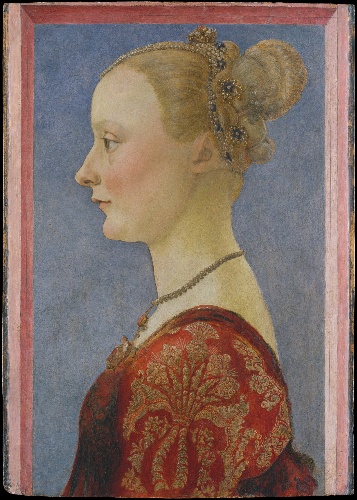
Title: Portrait of a Woman
Artist: Piero del Pollaiuolo (Piero di Jacopo Benci)
Artist bio: Italian, Florence 1441/42–1485/96 Rome
Date: ca. 1480
Object type: Painting
Classification: Paintings
Medium: Tempera on wood
Dimensions: 19 1/4 x 13 7/8 in. (48.9 x 35.2 cm)
Department: European Paintings
Credit line: Bequest of Edward S. Harkness, 1940
Accession year: 1950
Repository: Metropolitan Museum of Art, New York, NY
Tags: Profiles|Women|Portraits